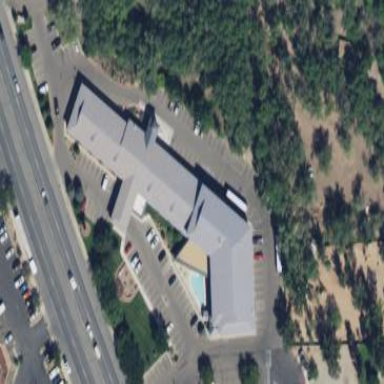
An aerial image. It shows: Building that is motel.